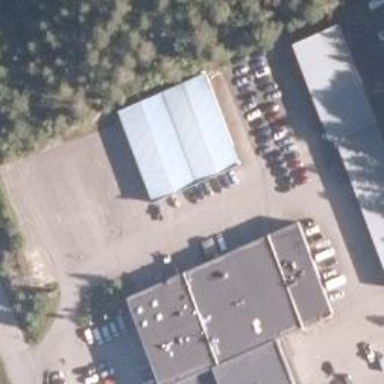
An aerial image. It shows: Public building.